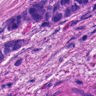
Metastatic tissue present: yes